Field crop: maize
Growth stage: 2
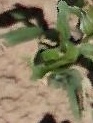
Species: maize